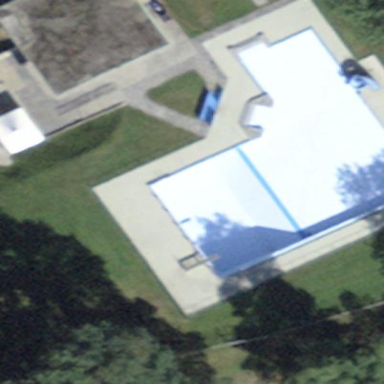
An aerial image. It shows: Swimming pool located in leisure land.